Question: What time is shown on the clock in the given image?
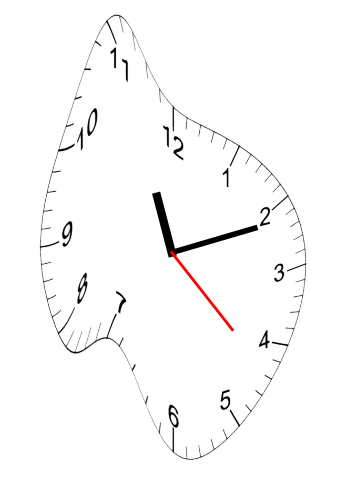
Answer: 11:11:22